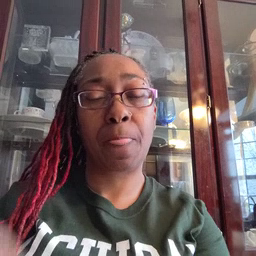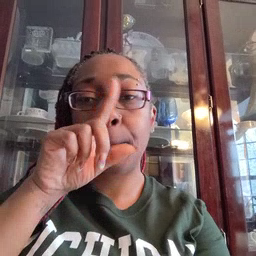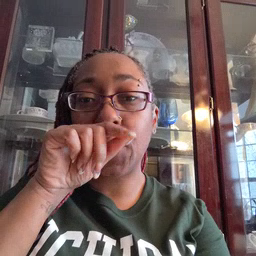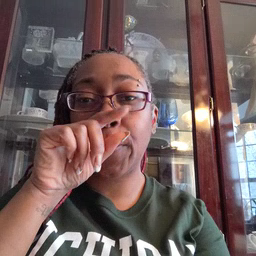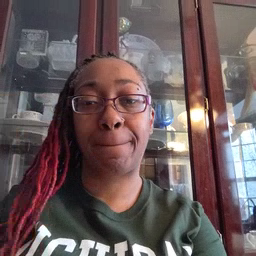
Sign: bird